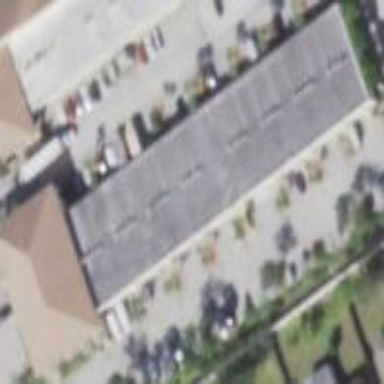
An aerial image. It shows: Retail building.